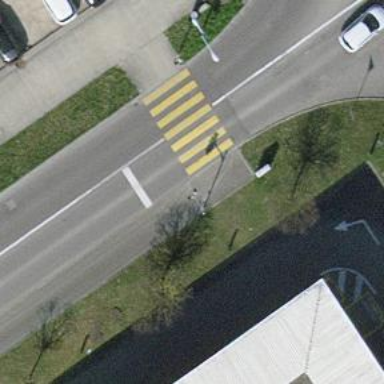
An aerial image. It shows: Marked crossing on asphalt footway.